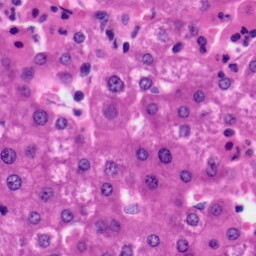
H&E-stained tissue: Liver